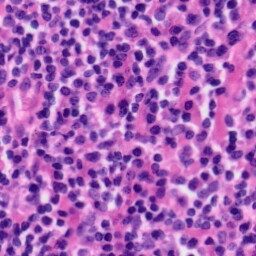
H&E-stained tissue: Tonsil